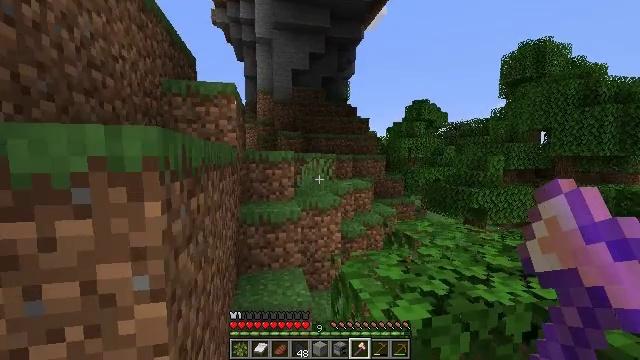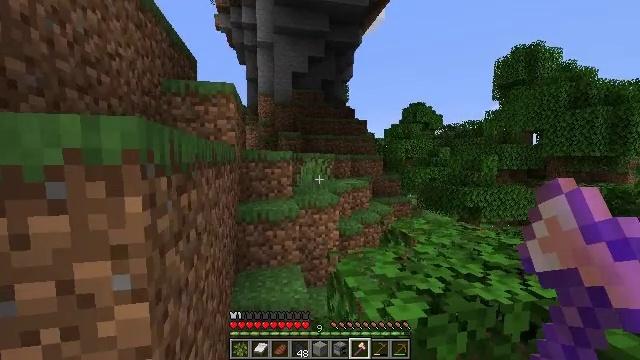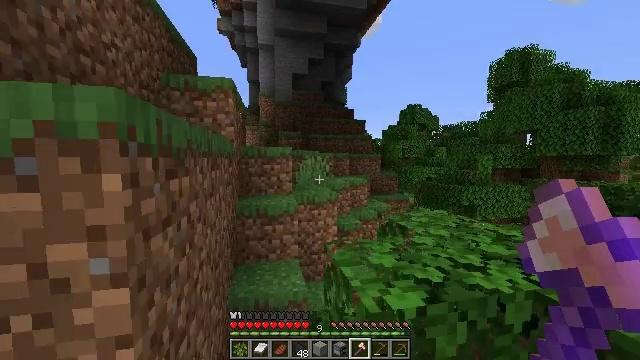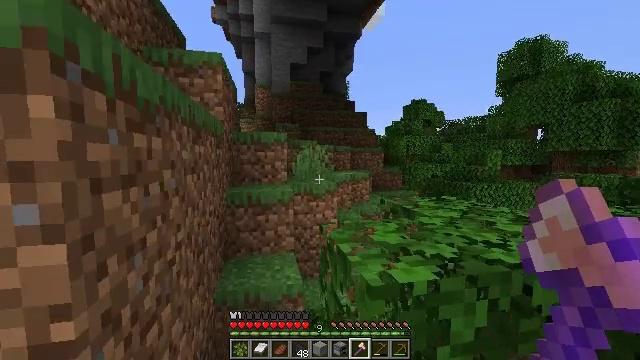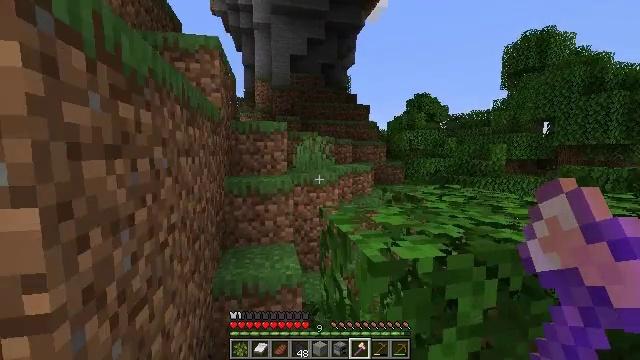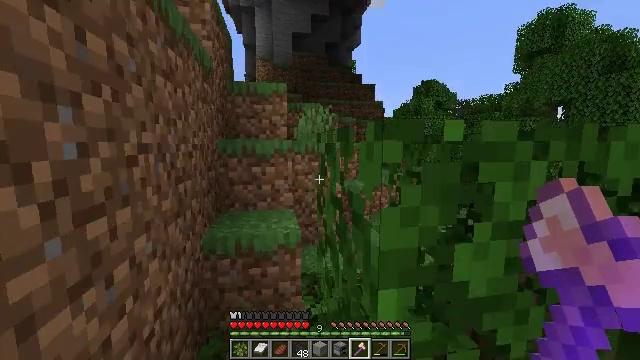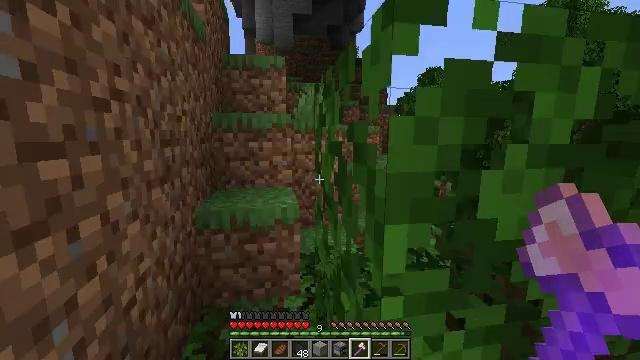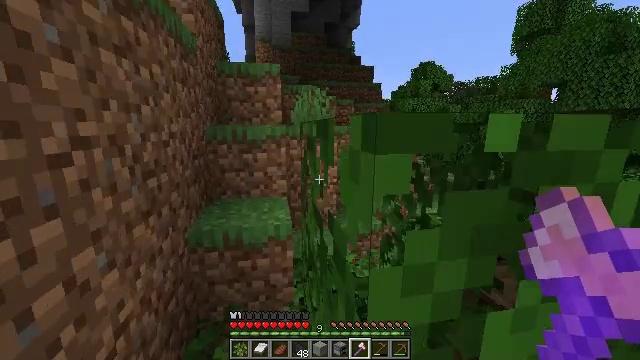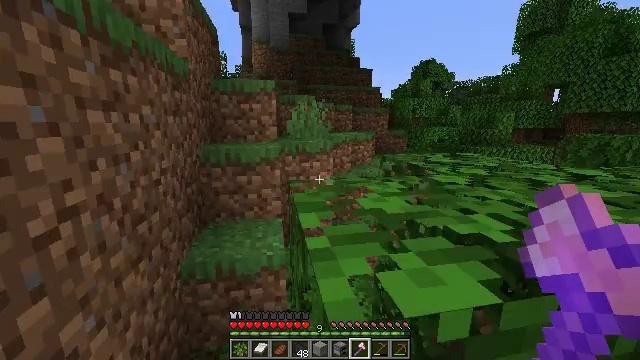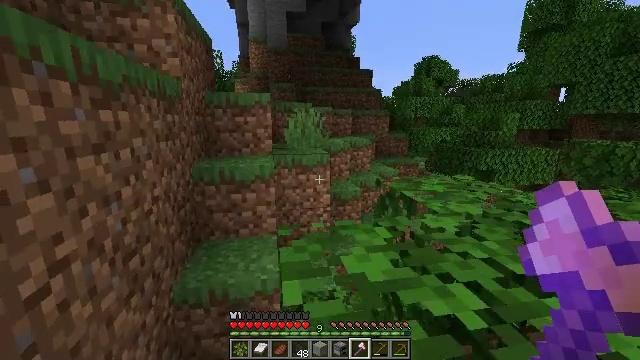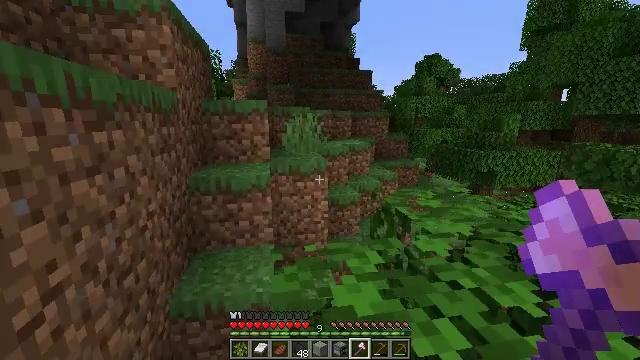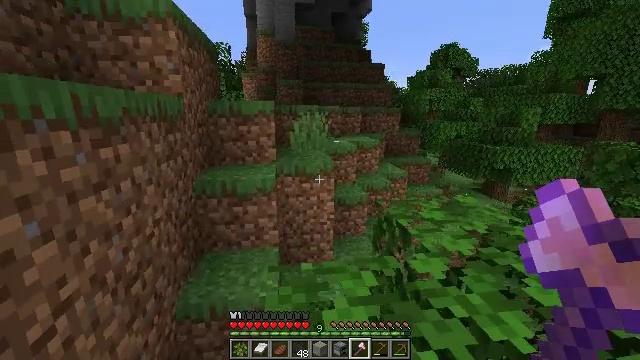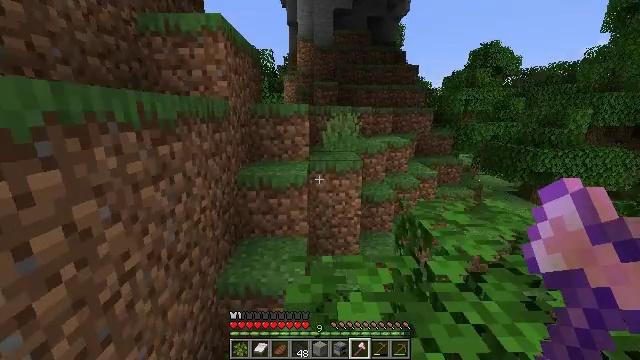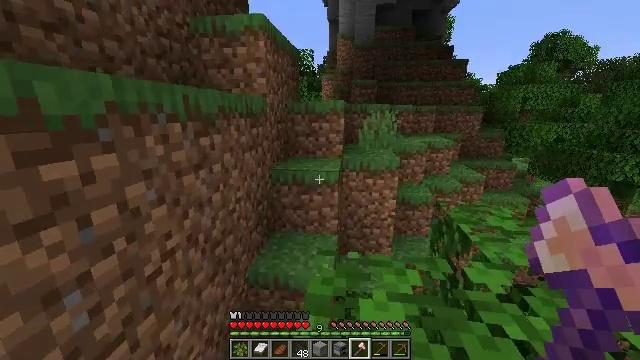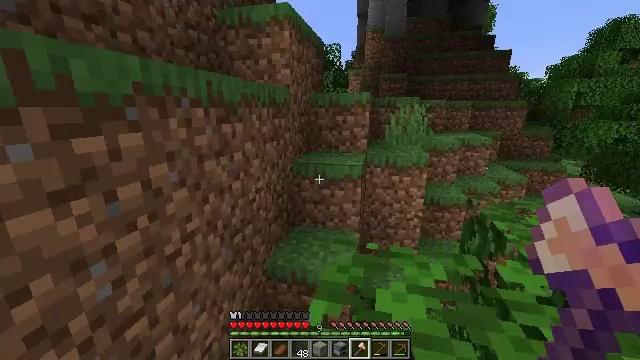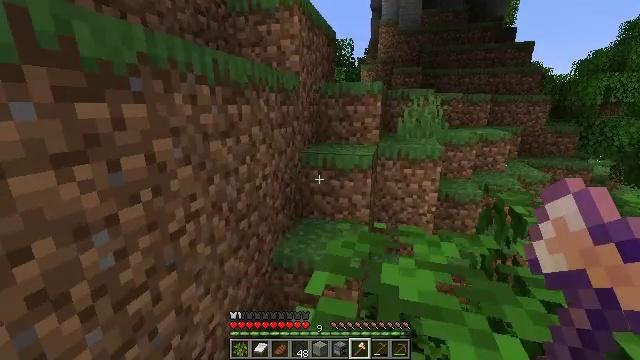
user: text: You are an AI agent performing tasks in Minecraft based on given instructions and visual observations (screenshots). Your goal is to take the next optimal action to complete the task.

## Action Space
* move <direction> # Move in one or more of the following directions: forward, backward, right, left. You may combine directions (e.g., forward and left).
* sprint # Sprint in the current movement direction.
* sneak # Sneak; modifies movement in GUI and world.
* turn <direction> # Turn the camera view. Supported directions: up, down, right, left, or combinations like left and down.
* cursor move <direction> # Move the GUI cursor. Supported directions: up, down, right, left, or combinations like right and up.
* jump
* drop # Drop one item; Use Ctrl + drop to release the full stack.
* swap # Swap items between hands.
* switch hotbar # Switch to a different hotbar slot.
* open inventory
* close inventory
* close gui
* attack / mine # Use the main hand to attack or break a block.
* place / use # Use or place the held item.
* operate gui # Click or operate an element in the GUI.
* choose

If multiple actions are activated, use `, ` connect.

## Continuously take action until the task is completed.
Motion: motion action
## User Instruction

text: Break oak leaves from the trees.
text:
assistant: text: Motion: move forward, jump
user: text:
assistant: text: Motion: move forward, jump
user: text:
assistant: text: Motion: move forward, jump
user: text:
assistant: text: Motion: move forward, jump
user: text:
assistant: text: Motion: move forward, turn down, jump
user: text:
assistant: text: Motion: move forward, sprint, turn down, jump
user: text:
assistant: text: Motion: move forward, sprint, turn down, jump
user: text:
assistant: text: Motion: move forward, sprint, jump
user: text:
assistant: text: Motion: move forward, sprint, jump
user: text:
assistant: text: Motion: move forward, jump
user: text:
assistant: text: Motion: move forward, turn left and down, jump
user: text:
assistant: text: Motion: move forward, turn left and down, jump
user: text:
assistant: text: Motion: move forward, turn left, jump
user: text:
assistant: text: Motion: move forward, turn left, jump
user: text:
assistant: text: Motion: move forward, turn left, jump
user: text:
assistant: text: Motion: move forward, jump
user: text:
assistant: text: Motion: move forward, jump
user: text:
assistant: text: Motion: move forward, sprint, jump
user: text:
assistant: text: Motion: move forward, sprint, jump
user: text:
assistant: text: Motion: move forward, sprint, jump
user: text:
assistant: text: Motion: move forward, sprint, jump
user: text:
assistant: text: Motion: move forward, jump
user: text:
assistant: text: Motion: move forward, jump
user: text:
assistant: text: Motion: move forward, jump
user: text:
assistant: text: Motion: move forward, jump
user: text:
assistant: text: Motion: move forward, jump
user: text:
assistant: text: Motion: move forward, jump
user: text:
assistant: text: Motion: move forward, jump
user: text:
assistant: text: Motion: move forward, jump
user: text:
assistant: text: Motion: move forward and move left, jump